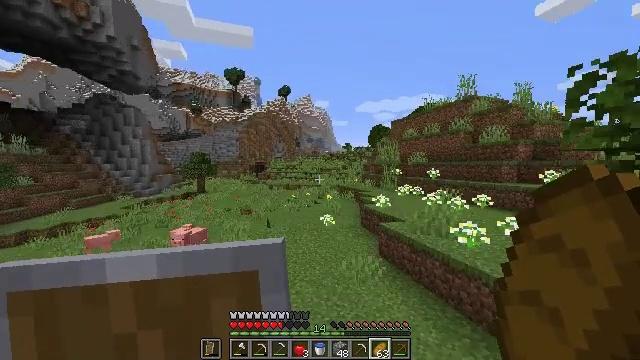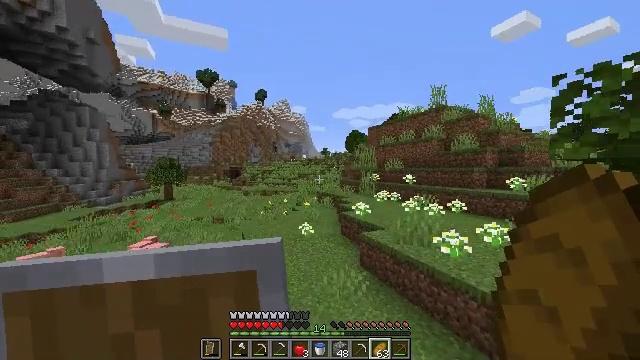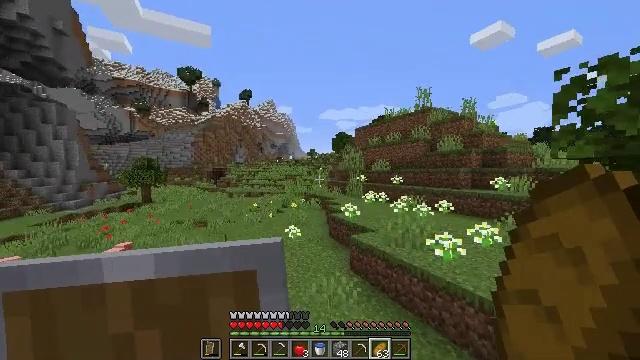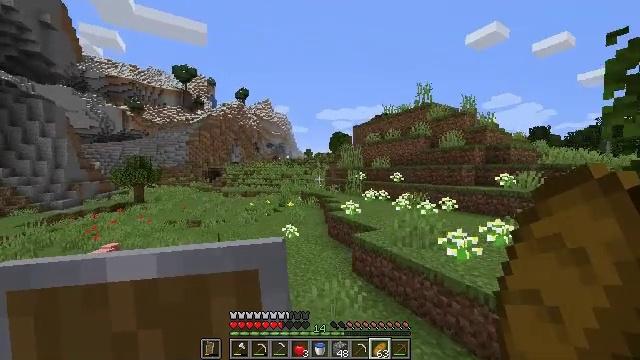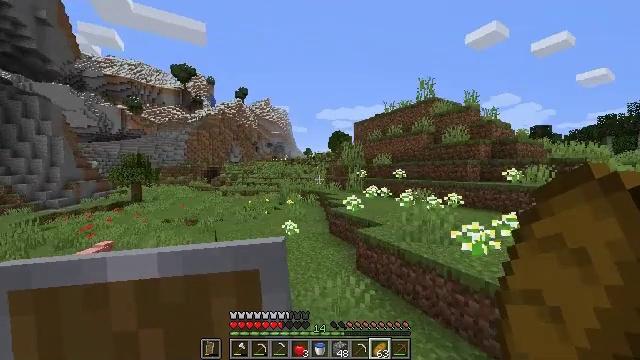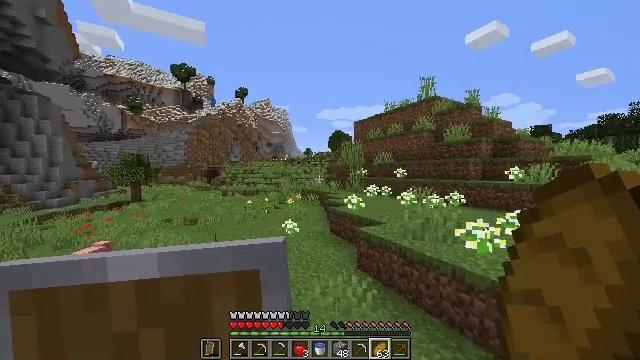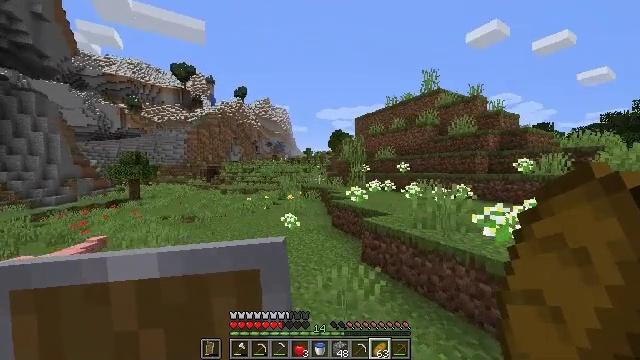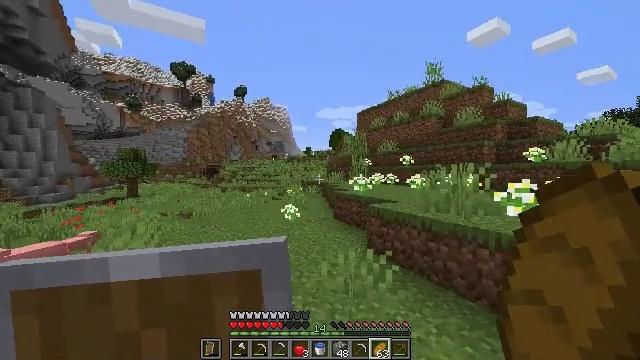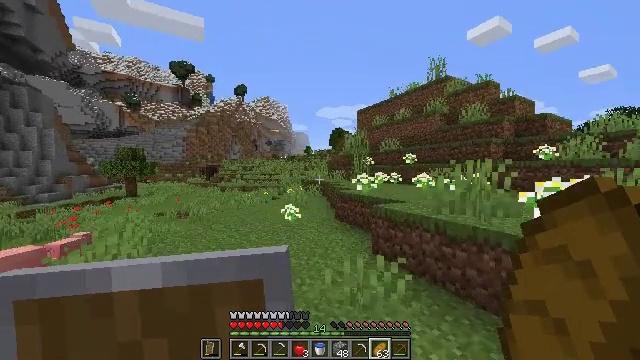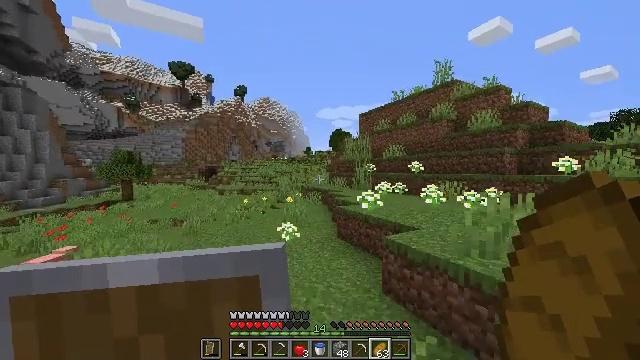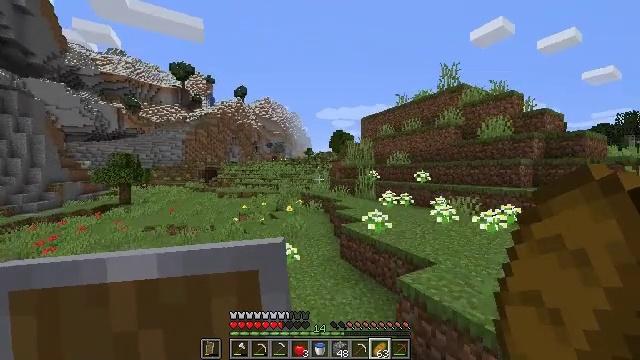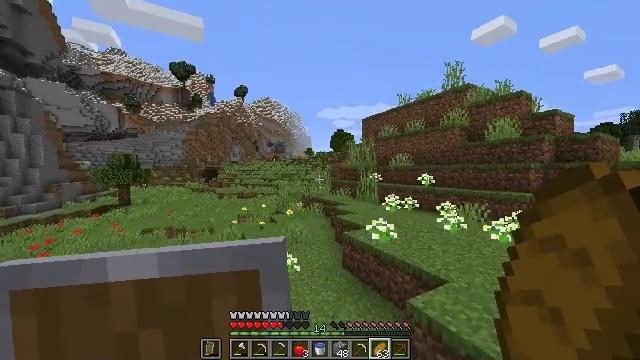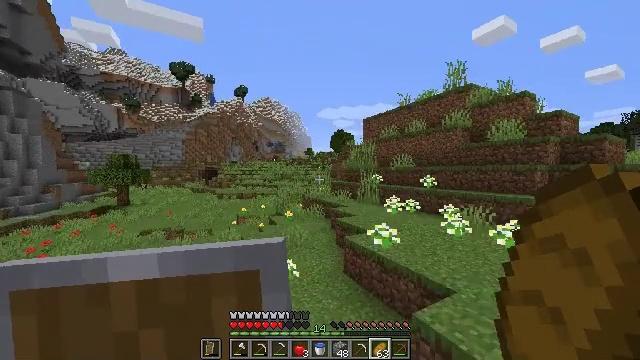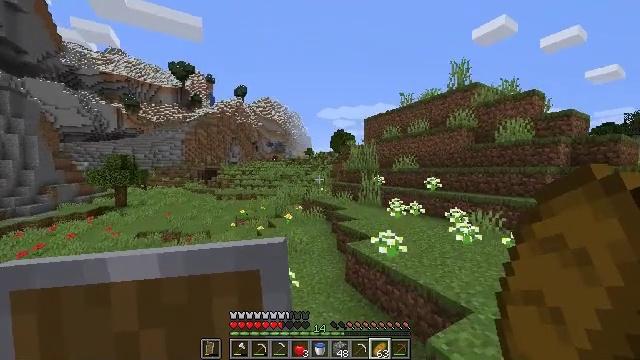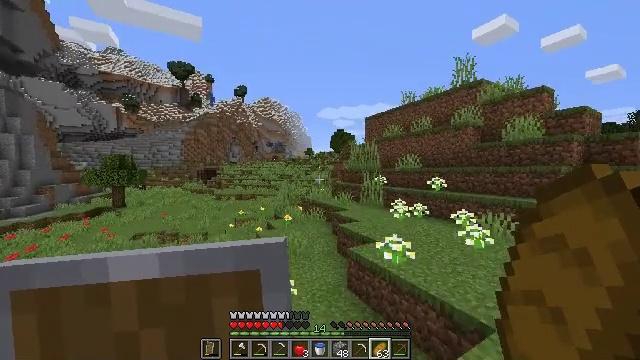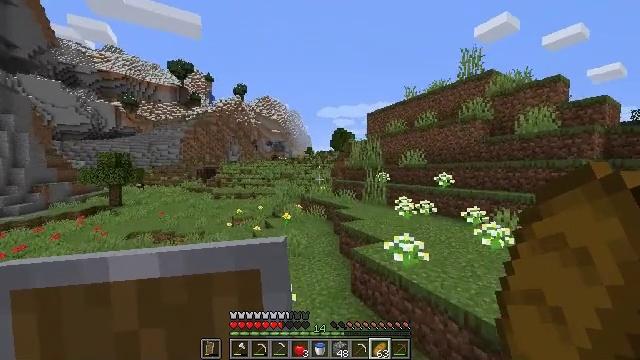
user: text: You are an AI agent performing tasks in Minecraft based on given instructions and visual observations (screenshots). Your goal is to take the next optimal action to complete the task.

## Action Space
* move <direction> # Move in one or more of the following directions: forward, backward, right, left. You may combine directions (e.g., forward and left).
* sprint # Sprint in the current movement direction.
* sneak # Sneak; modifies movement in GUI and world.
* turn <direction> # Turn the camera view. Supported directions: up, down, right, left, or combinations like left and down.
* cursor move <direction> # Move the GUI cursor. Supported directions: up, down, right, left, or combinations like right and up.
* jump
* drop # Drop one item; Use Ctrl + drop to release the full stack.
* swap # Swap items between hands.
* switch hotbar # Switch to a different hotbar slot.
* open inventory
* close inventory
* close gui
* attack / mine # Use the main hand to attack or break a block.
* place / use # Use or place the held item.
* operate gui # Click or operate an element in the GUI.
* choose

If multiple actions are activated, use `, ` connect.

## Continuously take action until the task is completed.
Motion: motion action
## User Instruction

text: Gather hay blocks from the farm.
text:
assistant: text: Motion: move forward, sprint, turn right and up, jump
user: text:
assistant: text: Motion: move forward, sprint, turn right, jump
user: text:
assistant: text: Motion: move forward, sprint, jump
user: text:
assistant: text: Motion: move forward, sprint, jump
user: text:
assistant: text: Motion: move forward, sprint, jump
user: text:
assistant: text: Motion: move forward, sprint, jump
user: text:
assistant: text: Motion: move forward, sprint, jump
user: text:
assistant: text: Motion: move forward, sprint, jump
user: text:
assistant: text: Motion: move forward, sprint, jump
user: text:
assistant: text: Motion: move forward, jump
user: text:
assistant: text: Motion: move forward, jump
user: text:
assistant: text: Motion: move forward, jump
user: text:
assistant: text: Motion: move forward, jump
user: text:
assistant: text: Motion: move forward, jump
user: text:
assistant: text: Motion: move forward, jump
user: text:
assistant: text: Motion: move forward, jump
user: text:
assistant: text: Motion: move forward, jump
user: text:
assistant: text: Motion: move forward, jump
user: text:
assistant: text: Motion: move forward, sprint, jump
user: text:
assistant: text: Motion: move forward, sprint, jump
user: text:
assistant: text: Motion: move forward, sprint, jump
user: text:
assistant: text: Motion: move forward, sprint, jump
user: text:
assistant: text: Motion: move forward, sprint, jump
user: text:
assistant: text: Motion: move forward, sprint, jump
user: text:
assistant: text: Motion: move forward, sprint, jump
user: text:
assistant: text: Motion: move forward, sprint, turn left, jump
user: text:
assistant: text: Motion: move forward, sprint, jump
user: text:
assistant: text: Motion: move forward, sprint, jump
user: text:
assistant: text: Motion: move forward, sprint, jump
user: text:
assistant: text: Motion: move forward, sprint, jump